Question: I am trying to retrieve data data from the server. The server should return the basic information of the user when the json request is successful.
My problem is that, when i remove this code to my .plist file:
'''
<key>CFBundleURLTypes</key>
<array>
<dict>
<key>CFBundleURLSchemes</key>
<array>
<string>fb***</string>
</array>
</dict>
</array>
'''
Theres no problem aside from this warning i get from the logs:
'''
FBSDKLog: Cannot use the Facebook app or Safari to authorize, fb**** is not registered as a URL Scheme
'''
This presents the login view to be popup:

And all the data i need to get fetched properly. but what i want is to have the login in a browser then it goes back to the app.. so i included the code above in my .plist file.
here is my code for fetching the values:
'''
- (void)loginViewFetchedUserInfo:(FBLoginView *)loginView user:(id<FBGraphUser>)user {
NSUserDefaults *defaults = [NSUserDefaults standardUserDefaults];
if ([[NSUserDefaults standardUserDefaults] valueForKey:FB_DISPLAY_NAME_TEXT] !=nil) {}else{
NSLog(@"@@wew: %@", [[NSUserDefaults standardUserDefaults] valueForKey:FB_DISPLAY_NAME_TEXT]);
[webService getDataFromURL:[NSString stringWithFormat:@"%@%@", ROOT_SERVER_URL, FB_URL_LOGIN]];
}
'''
and this is the web service file that i am using:
'''
- (void) postRequestFromUrl: (NSString *) urlString withDictionary: (NSDictionary *) post{
NSURL *url = [NSURL URLWithString:urlString];
NSError *error;
NSData *postData = [NSJSONSerialization dataWithJSONObject:post options:0 error:&error];
NSString * postLength = [NSString stringWithFormat:@"%d", [postData length]];
NSMutableURLRequest * request = [[NSMutableURLRequest alloc] initWithURL:url];
//url where u will send data
[request setHTTPMethod:@"POST"];
[request setValue:@"application/json" forHTTPHeaderField:@"Accept"];
[request setValue:@"application/json" forHTTPHeaderField:@"Content-Type"];
[request setHTTPBody: postData];
[request setValue:[NSString stringWithFormat:@"%d", [postLength length]] forHTTPHeaderField:@"Content-Length"];
NSLog(@"@@REQUEST: %@", request);
NSURLConnection * conn = [[NSURLConnection alloc] initWithRequest:request delegate:self];
if(conn) {
NSLog(@"Connection Successful");
} else {
NSLog(@"Connection could not be made");
}
}
'''
This code fetch the data i needed when the login is popup. I need the user to be signed-in first so i put the request there. Is there any problem in my code?
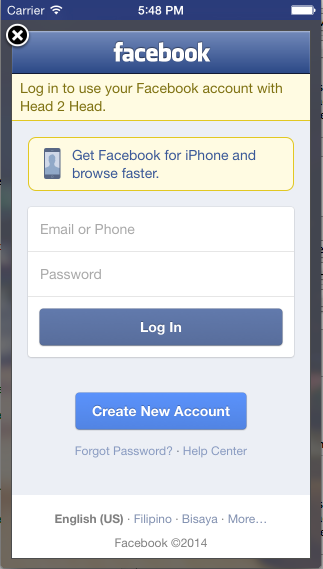
Answer: first put openurl code in 'appdelegate.m' file
'''
- (BOOL)application:(UIApplication *)application
openURL:(NSURL *)url
sourceApplication:(NSString *)sourceApplication
annotation:(id)annotation {
return [FBSession.activeSession handleOpenURL:url];
}
'''
then use below code for facebook login :
'''
NSArray *permissions = [NSArray arrayWithObjects:@"email", @"public_profile", @"user_friends",nil];
[FBSession openActiveSessionWithReadPermissions:permissions
allowLoginUI:TRUE
completionHandler:^(FBSession *session, FBSessionState state, NSError *error) {
if (!error) {
hud = [MBProgressHUD showHUDAddedTo:self.view animated:YES];
hud.labelText = @"Loading...";
hud.dimBackground = NO;
[[FBRequest requestForMe] startWithCompletionHandler:
^(FBRequestConnection *connection, NSDictionary<FBGraphUser> *user, NSError *error) {
if (!error) {
[FBRequestConnection startWithGraphPath:@"me" parameters:[NSDictionary dictionaryWithObject:@"picture.type(large),id,birthday,email,name,gender,location" forKey:@"fields"] HTTPMethod:@"GET" completionHandler:^(FBRequestConnection *connection, id result, NSError *error) {
//username
if (!error) {
NSString *facebookId = user.objectID;
NSString *firstName = user.first_name;
NSString *lastName = user.last_name;
NSString *email = ([user objectForKey:@"email"] == nil) ? @"" : [user objectForKey:@"email"];
// NSString *username = (user.username == nil) ? @"" : user.username;
NSString *gender = [user objectForKey:@"gender"];
NSString *birthday = user.birthday;
NSString *userLocation = ([[user objectForKey:@"location"]objectForKey:@"name"] == nil) ? @"" : [user objectForKey:@"location"];
NSString *year = [birthday substringFromIndex:6];
NSString *monthstr = [birthday substringFromIndex:3];
NSString *month = [monthstr substringToIndex:2];
NSString *date = [birthday substringToIndex:2];
birthday = [NSString stringWithFormat:@"%@-%@-%@",date,month,year];
UIImage *image = [UIImage imageWithData:[NSData dataWithContentsOfURL:[NSURL URLWithString:[[[result objectForKey:@"picture"] objectForKey:@"data"] valueForKey:@"url"]]]];
NSData *dataImg = UIImageJPEGRepresentation(image, 0.5);
userDict = [[NSMutableDictionary alloc]init];
[userDict setObject:firstName forKey:@"firstName"];
[userDict setObject:lastName forKey:@"lastName"];
[userDict setObject:[email RemoveNull] forKey:@"email"];
[userDict setObject:email forKey:@"username"];
[userDict setObject:dataImg forKey:@"profilephoto"];
[userDict setObject:gender forKey:@"gender"];
[userDict setObject:facebookId forKey:@"facebookId"];
[userDict setObject:userLocation forKey:@"location"];
[self performSelector:@selector(signUpUser:) withObject:userDict afterDelay:0.1];
}
[MBProgressHUD hideAllHUDsForView:self.view animated:YES];
}];
}
}];
}
}];
'''